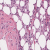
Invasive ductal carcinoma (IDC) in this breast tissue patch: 0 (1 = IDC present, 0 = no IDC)